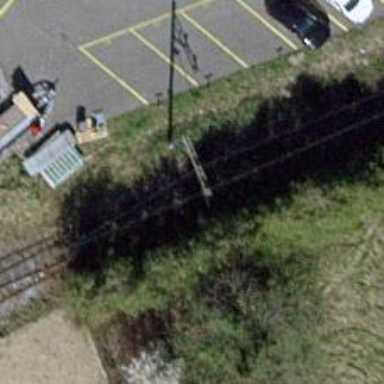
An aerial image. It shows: Railway switch.